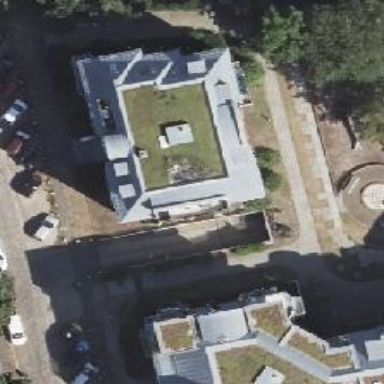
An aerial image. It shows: Apartment building with quadruple saltbox roof shape.